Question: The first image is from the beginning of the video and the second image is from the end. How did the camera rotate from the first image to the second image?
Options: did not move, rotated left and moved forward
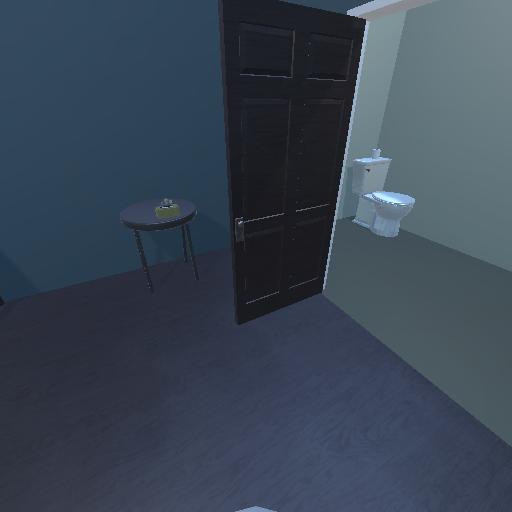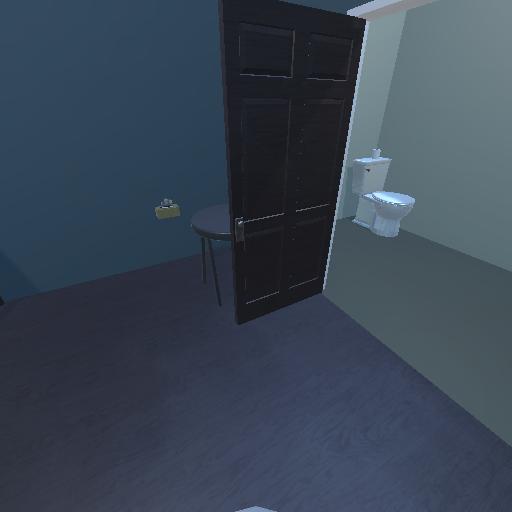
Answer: did not move